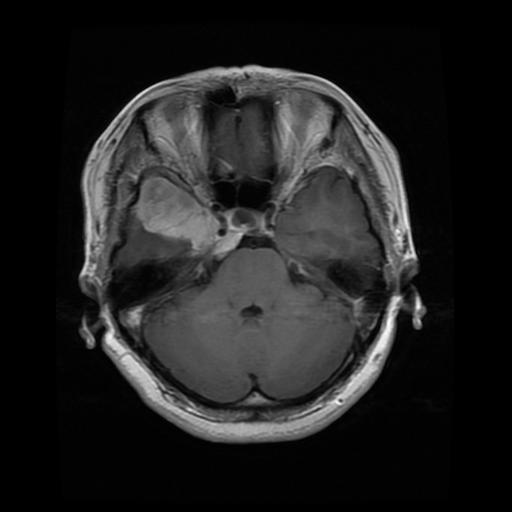
Label: meningioma